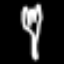
Label: fork